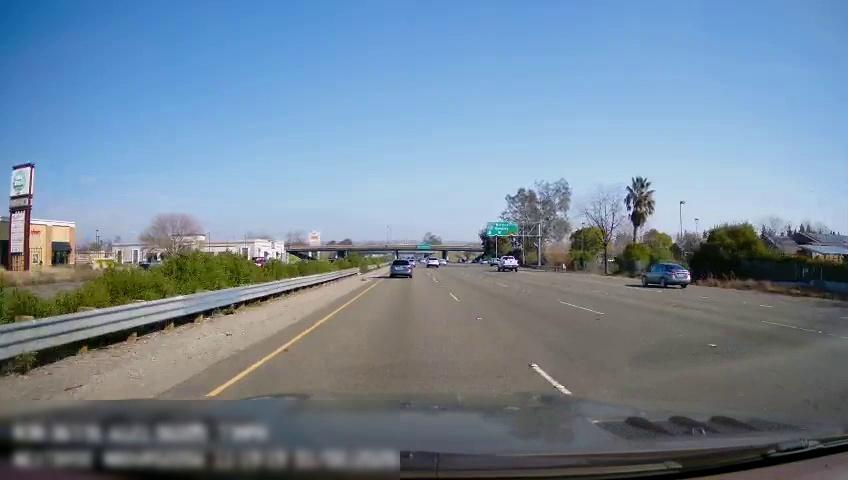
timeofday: Day
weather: Sunny
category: Drivable Space
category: Drivable Space
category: Vehicles | Car
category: Vehicles | Car
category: Vehicles | SUV
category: Vehicles | Car
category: Vehicles | Truck
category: Vehicles | Car
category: Vehicles | Car
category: Vehicles | Car
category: Lanes | Current Lane
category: Lanes | Current Lane
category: Lanes | Alternate Lane
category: Lanes | Alternate Lane
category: Lanes | Alternate Lane
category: Traffic | Lights
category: Traffic | Lights
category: Traffic | Signs
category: Traffic | Signs